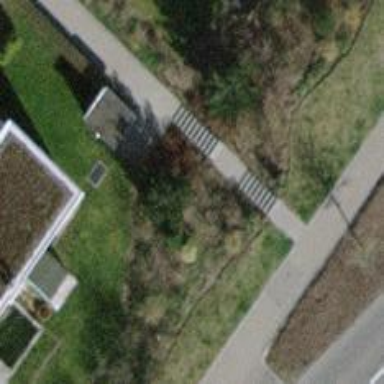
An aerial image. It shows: Road with steps.